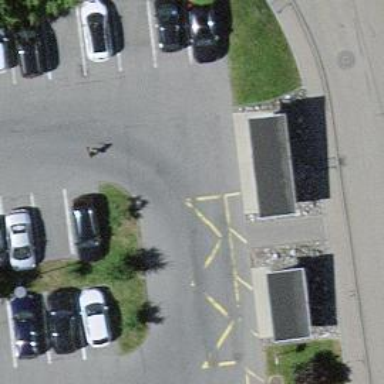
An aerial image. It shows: Bus stop with designated stop position for public transport.